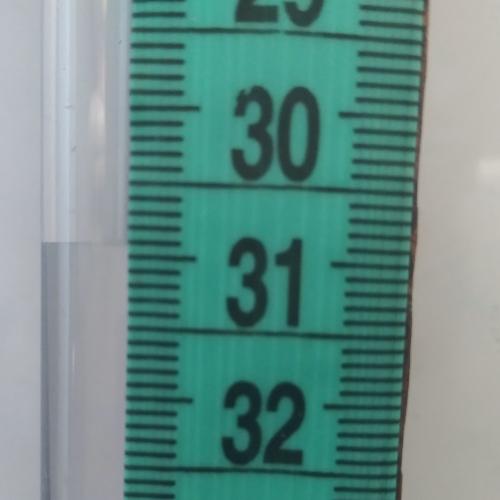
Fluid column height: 30.9 cm